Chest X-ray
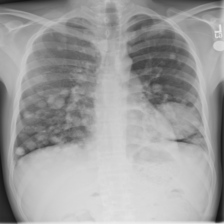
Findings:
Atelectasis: negative
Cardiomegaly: negative
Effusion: negative
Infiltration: negative
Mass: positive
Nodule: positive
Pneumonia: negative
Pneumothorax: negative
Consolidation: negative
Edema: negative
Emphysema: negative
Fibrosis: negative
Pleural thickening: negative
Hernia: negative